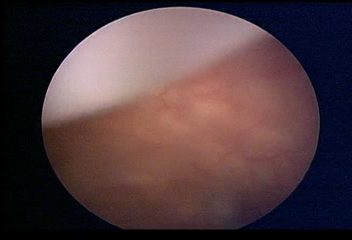
Modality: WLC
Class: Normal mucosa
Bladder cancer association: No